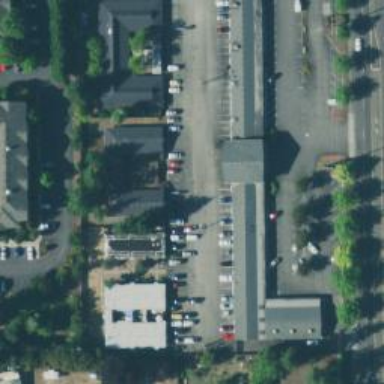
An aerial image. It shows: Healthcare clinic.